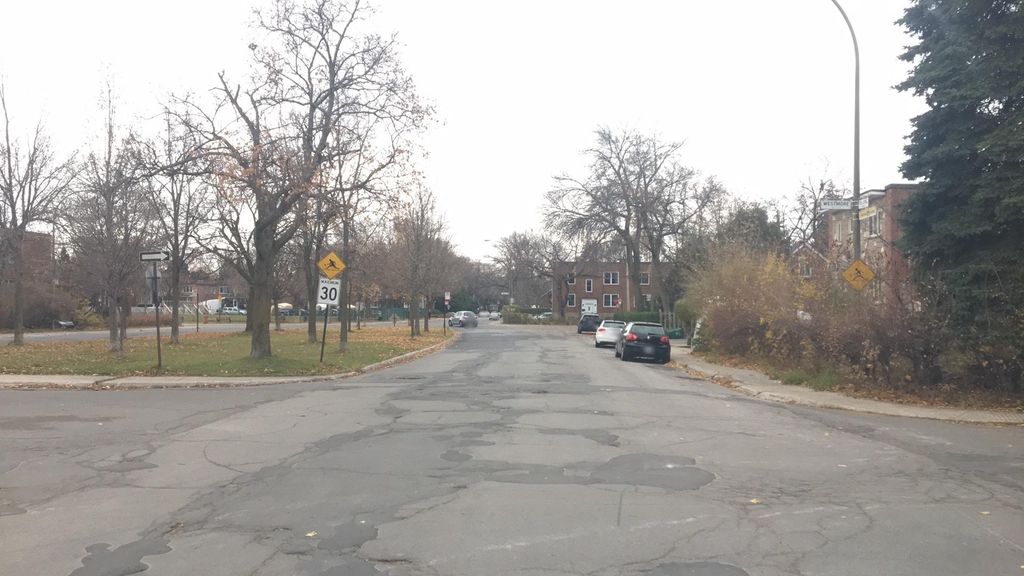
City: montreal